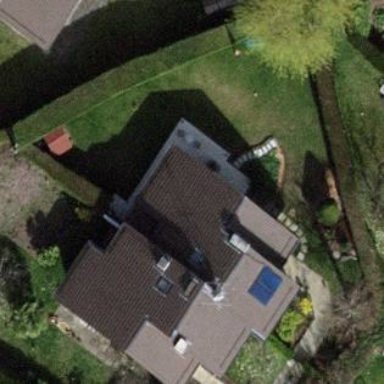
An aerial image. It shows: Garden enclosed by fence.